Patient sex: F
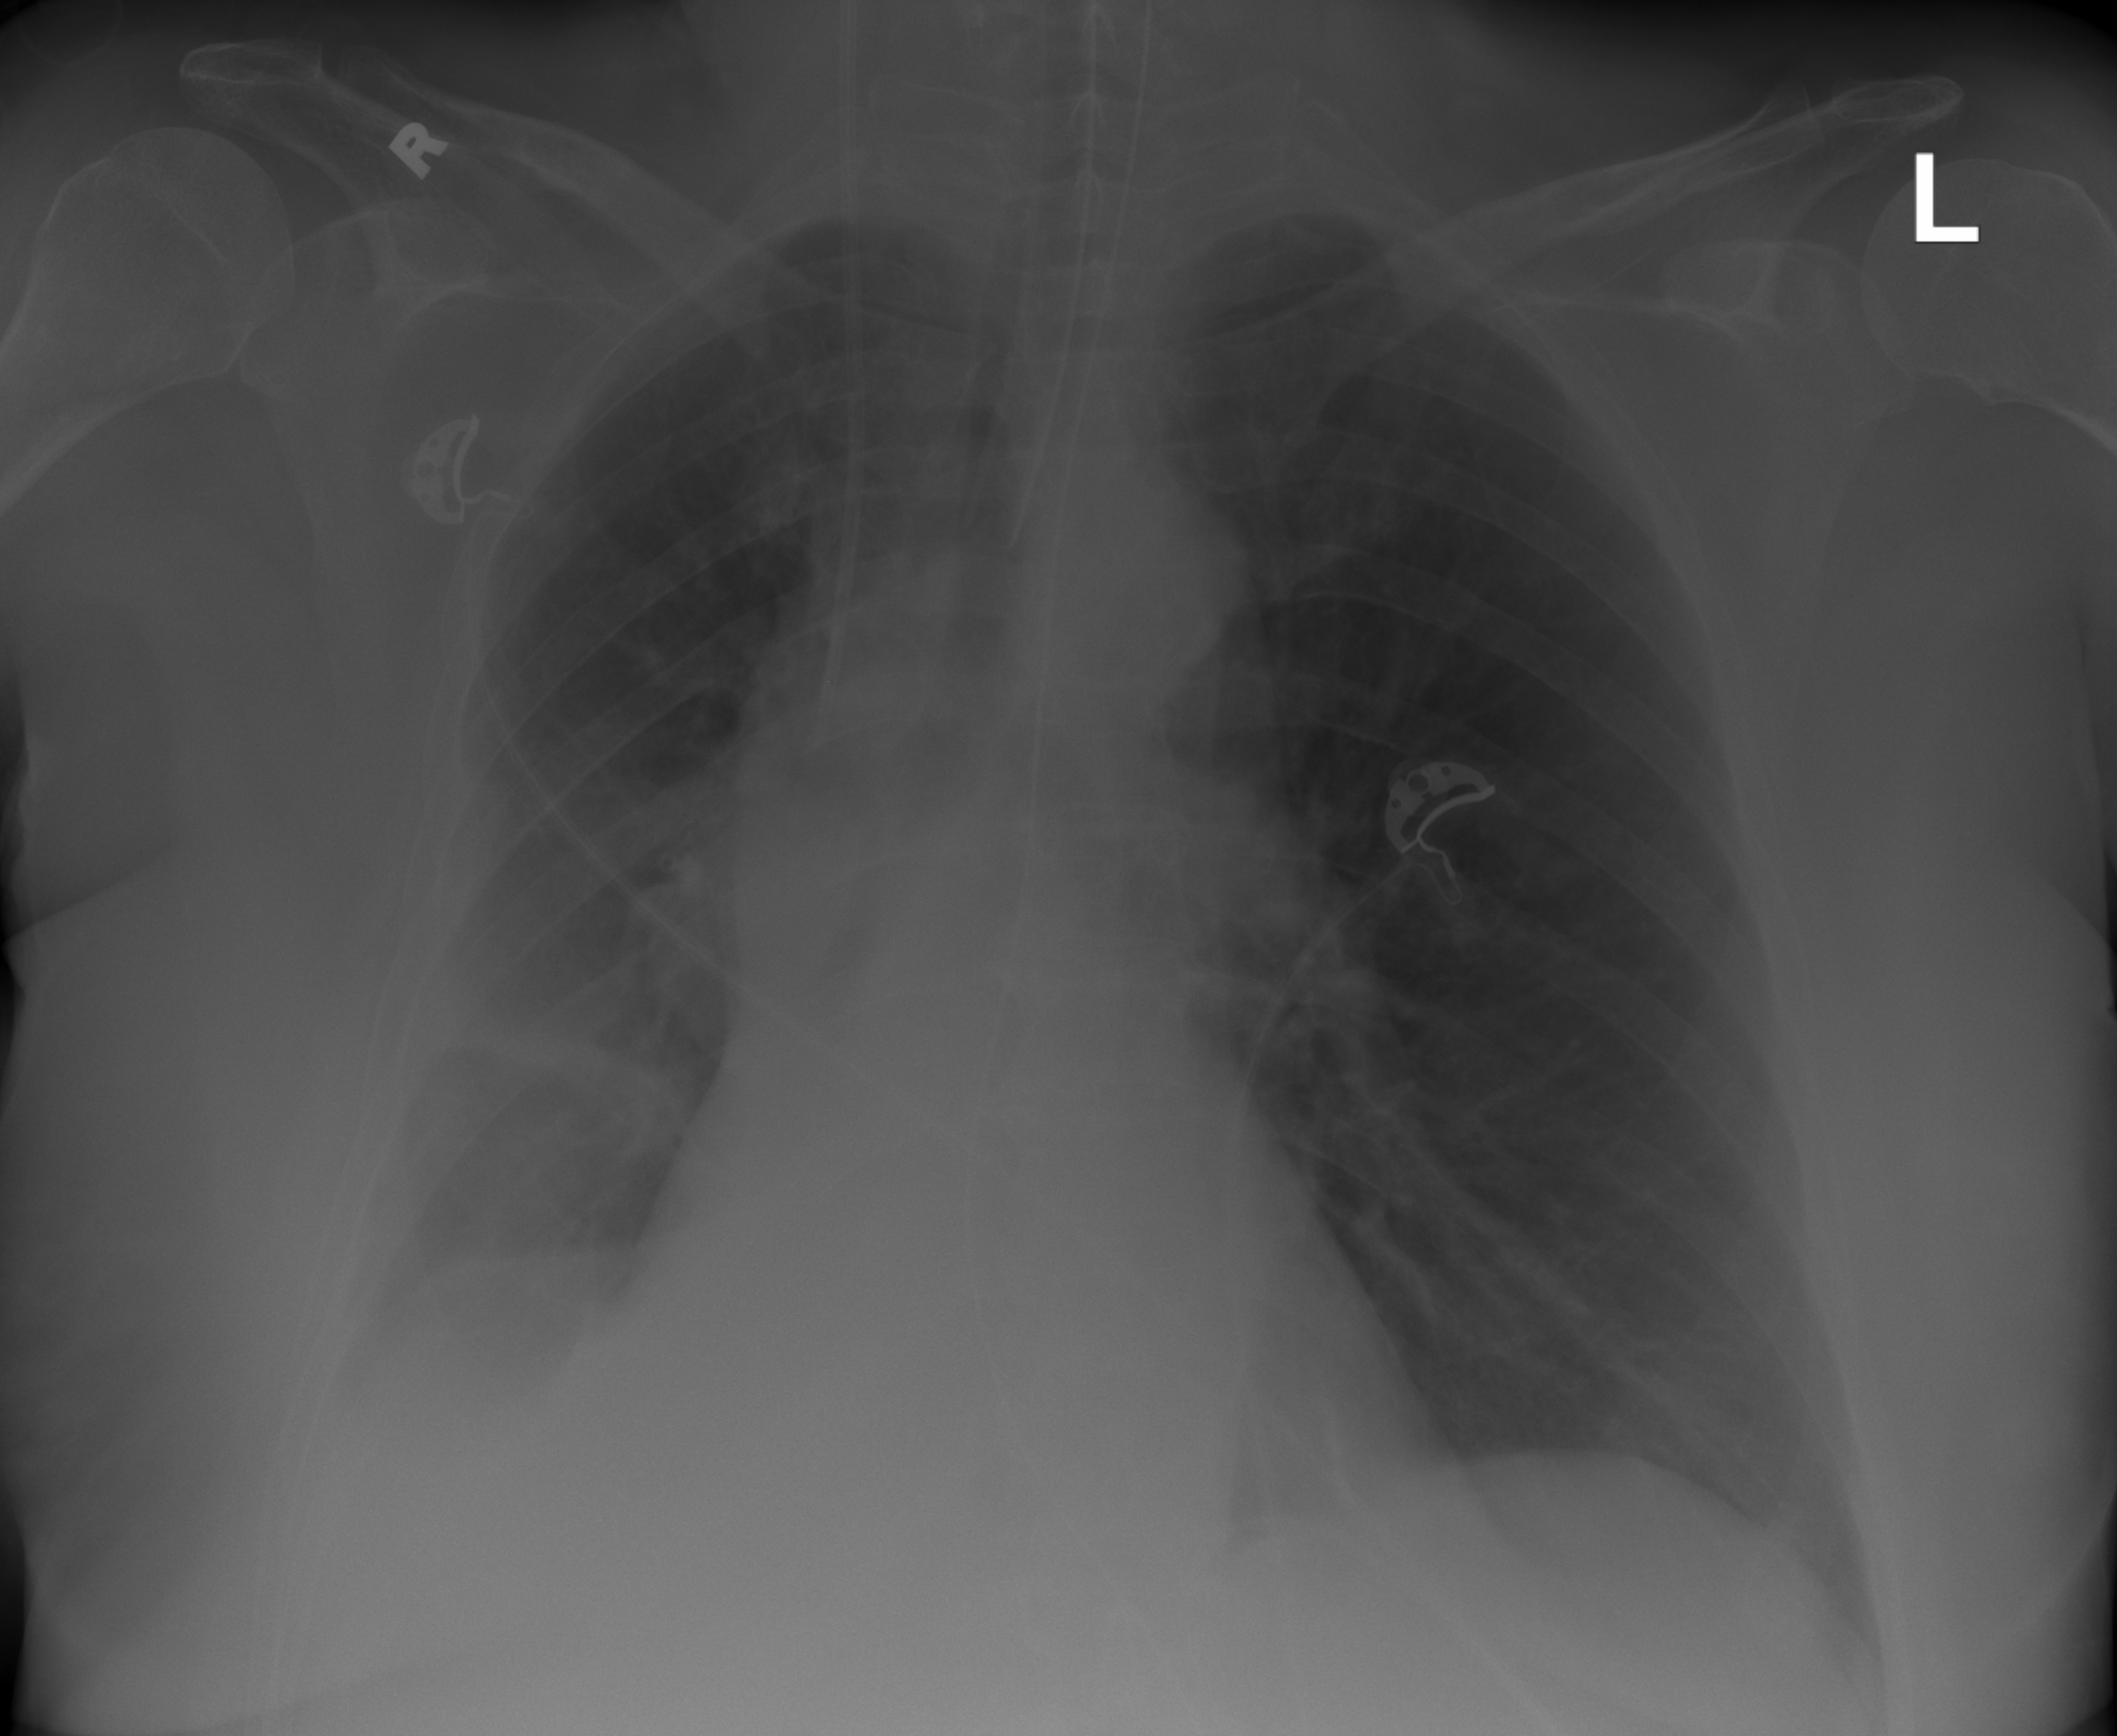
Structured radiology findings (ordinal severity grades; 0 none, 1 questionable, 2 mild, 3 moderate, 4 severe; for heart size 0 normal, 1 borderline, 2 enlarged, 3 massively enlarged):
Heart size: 0
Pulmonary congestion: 0
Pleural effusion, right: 2
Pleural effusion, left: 0
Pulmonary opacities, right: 2
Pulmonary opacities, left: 0
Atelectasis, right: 3
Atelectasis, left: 2